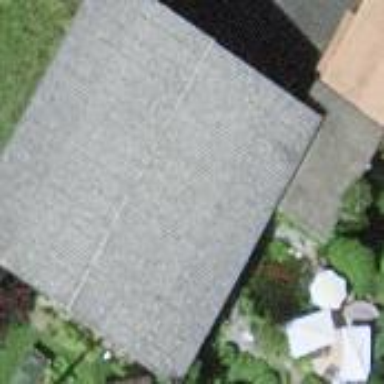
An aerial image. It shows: Shed building.